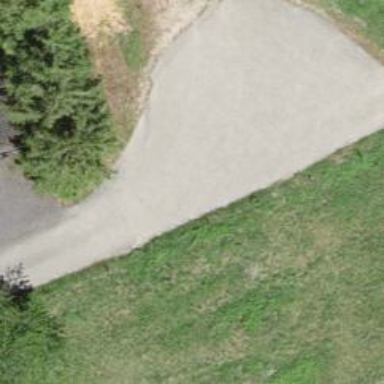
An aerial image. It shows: Turning circle on the road.